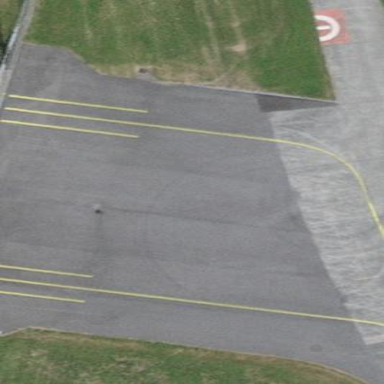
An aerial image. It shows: Apron at the airport.